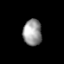
Tissue: lung
Cell type: Myeloid cells
Senescence score: 0.101
Nuclear area (px): 482
Mean DAPI intensity: 152.355